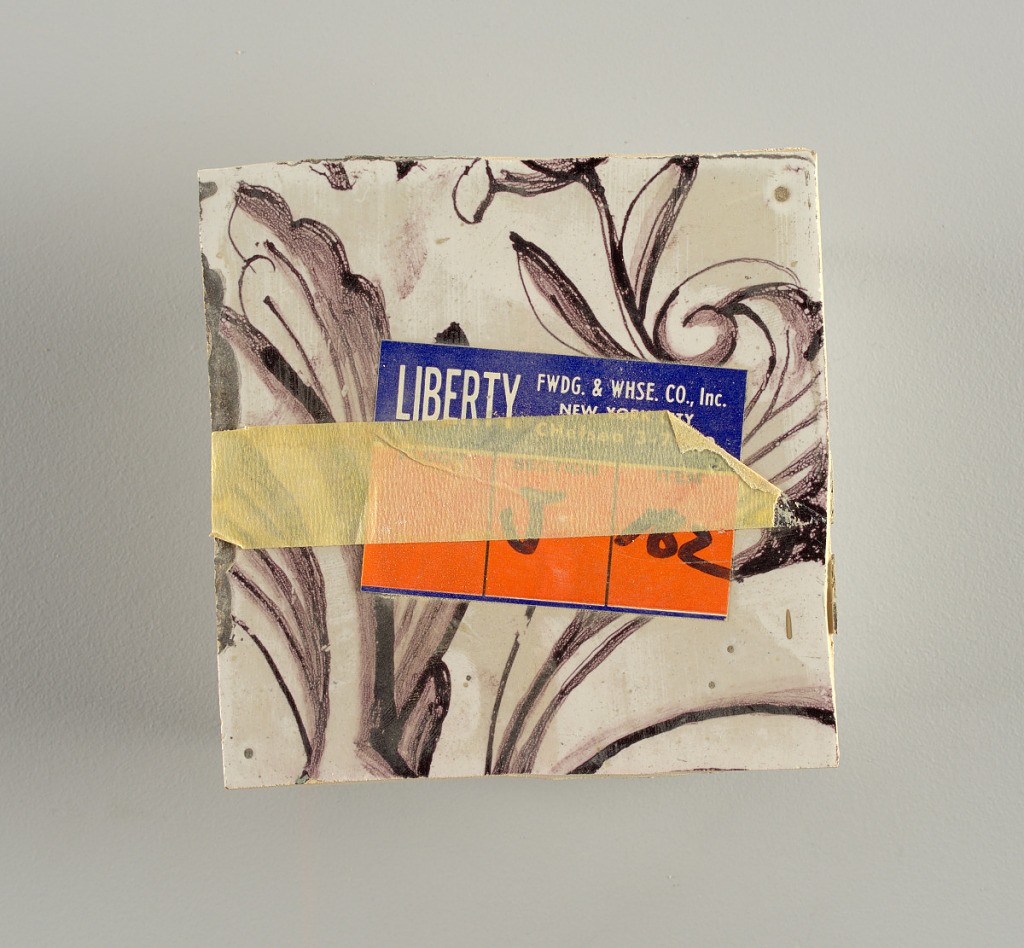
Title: Wall facing
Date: ca. 1725
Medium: tin-glazed earthenware, underglaze
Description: Two vertical rectangles, twenty-three tiles high.  A) Nine tiles wide at top; seven tiles wide at bottom.  B) Ten and one-half tiles wide.

Arabesque design of foliage.  A) with centered figure of Justice under a canopy.  B) with centered urn.